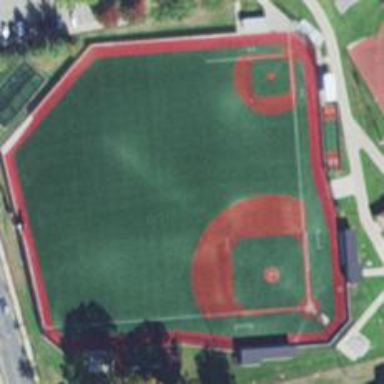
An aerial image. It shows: Baseball pitch for leisure land.